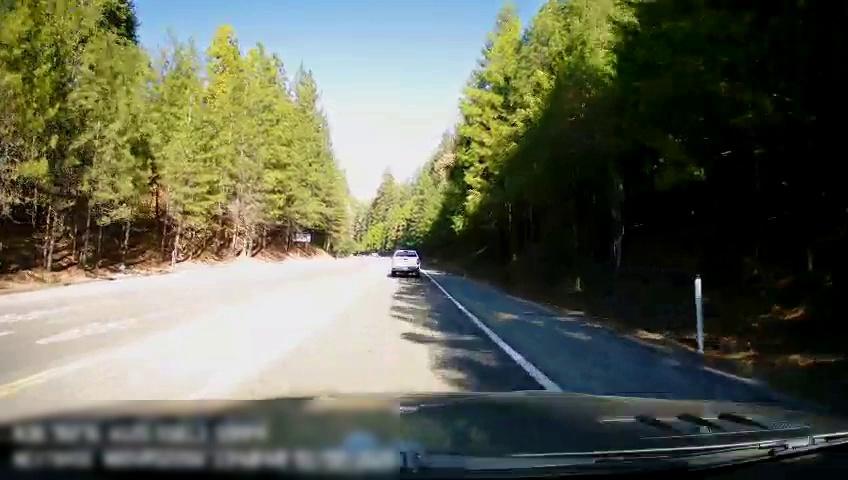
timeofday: Day
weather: Sunny
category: Drivable Space
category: Vehicles | Truck
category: Lanes | Alternate Lane
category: Lanes | Opposite Lane